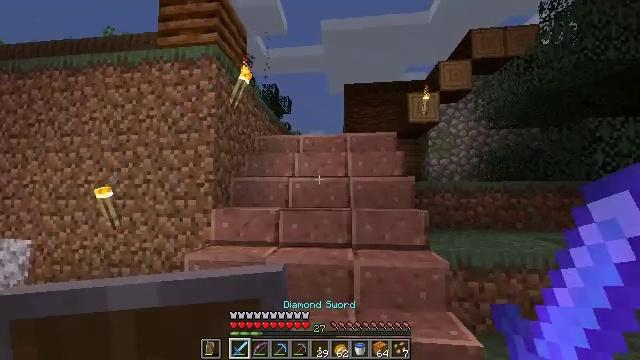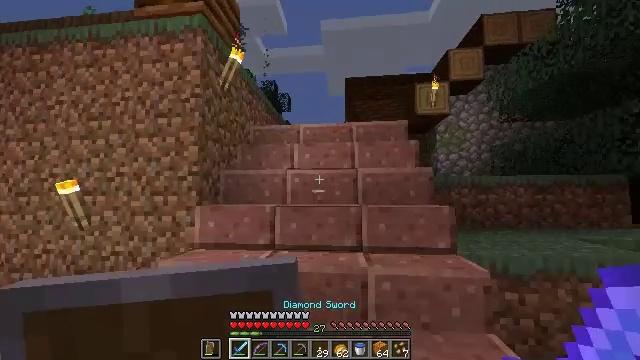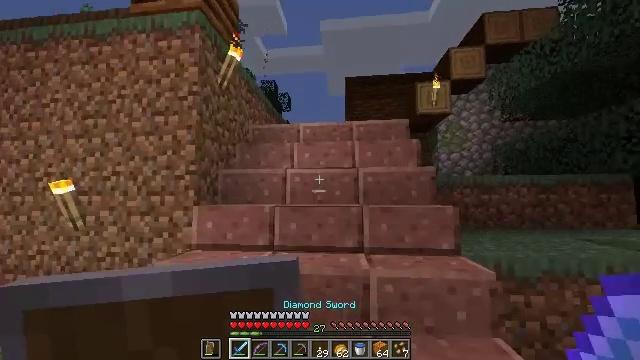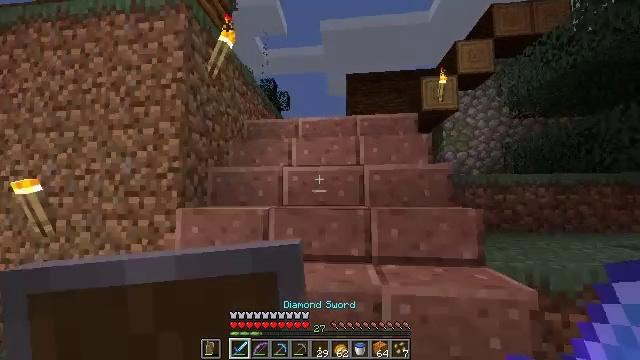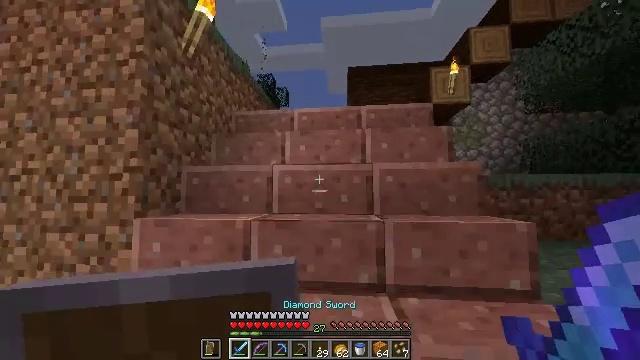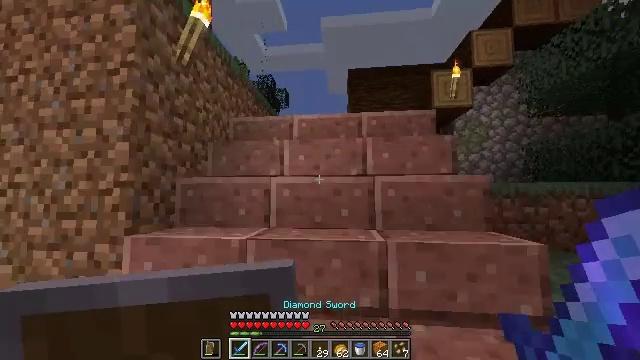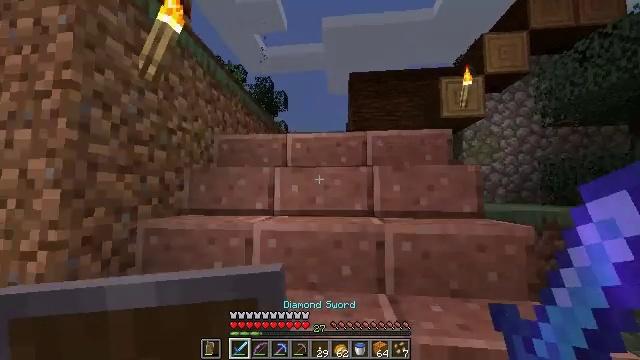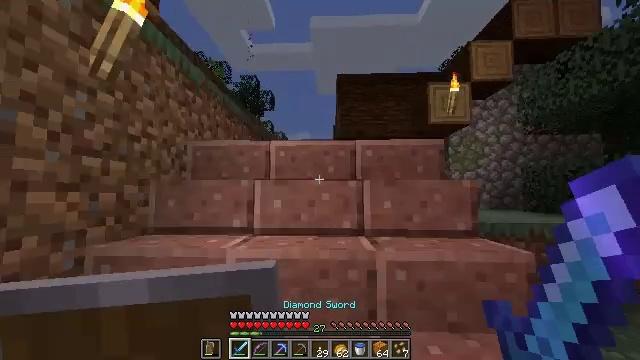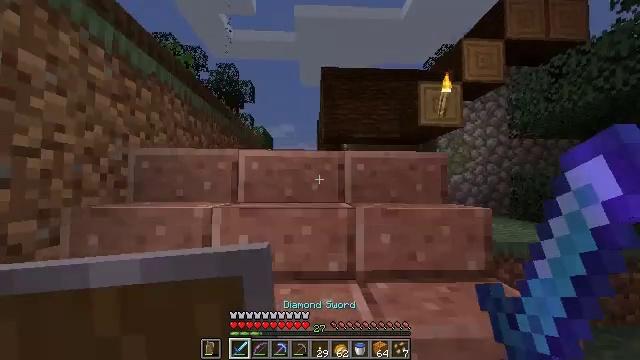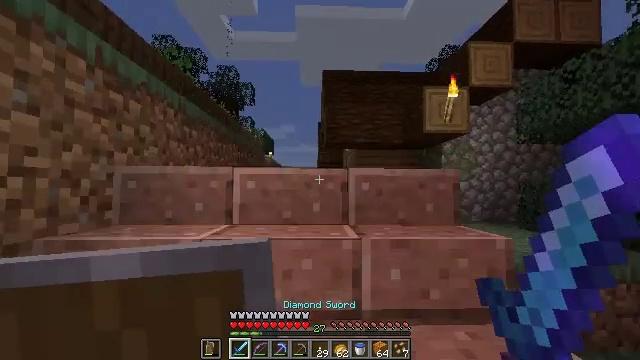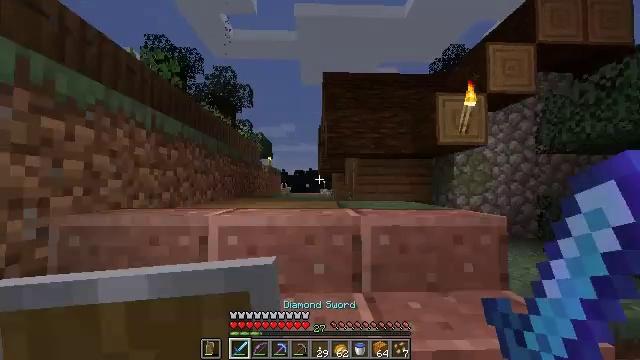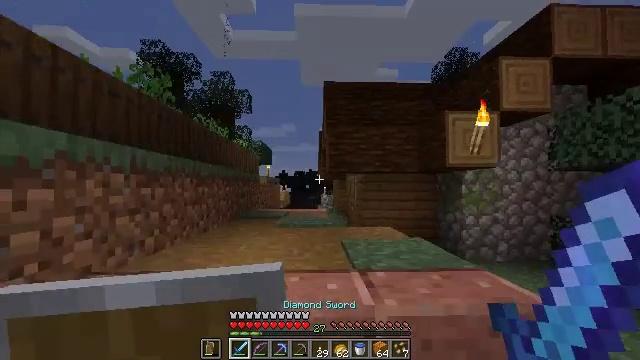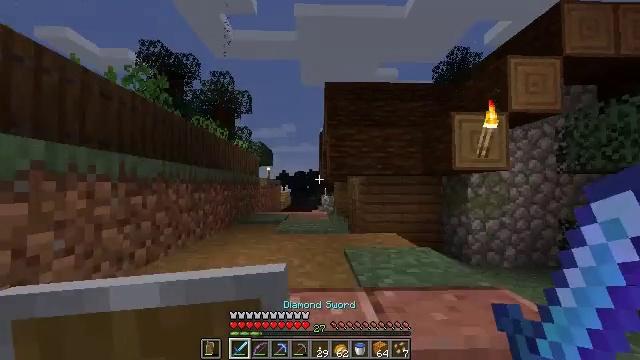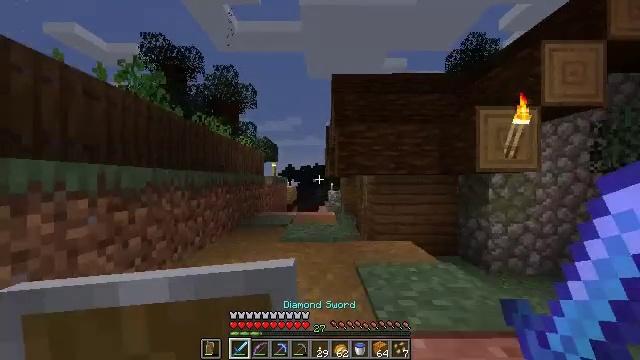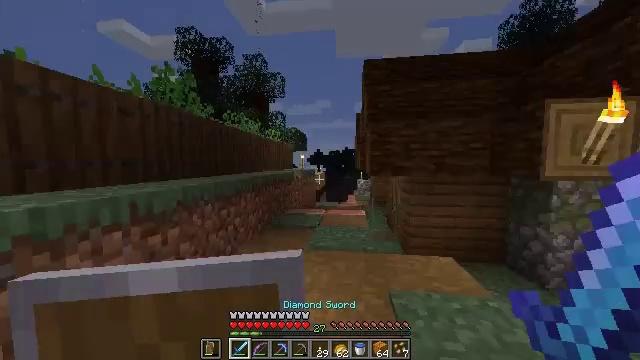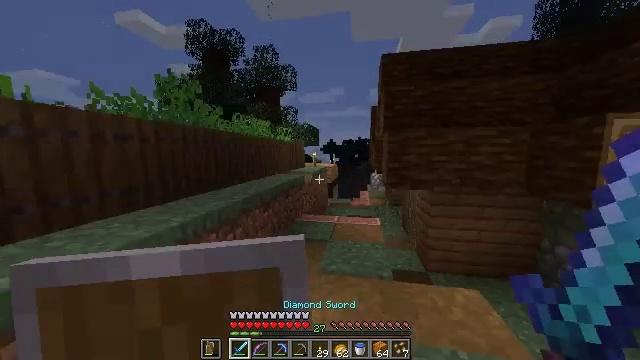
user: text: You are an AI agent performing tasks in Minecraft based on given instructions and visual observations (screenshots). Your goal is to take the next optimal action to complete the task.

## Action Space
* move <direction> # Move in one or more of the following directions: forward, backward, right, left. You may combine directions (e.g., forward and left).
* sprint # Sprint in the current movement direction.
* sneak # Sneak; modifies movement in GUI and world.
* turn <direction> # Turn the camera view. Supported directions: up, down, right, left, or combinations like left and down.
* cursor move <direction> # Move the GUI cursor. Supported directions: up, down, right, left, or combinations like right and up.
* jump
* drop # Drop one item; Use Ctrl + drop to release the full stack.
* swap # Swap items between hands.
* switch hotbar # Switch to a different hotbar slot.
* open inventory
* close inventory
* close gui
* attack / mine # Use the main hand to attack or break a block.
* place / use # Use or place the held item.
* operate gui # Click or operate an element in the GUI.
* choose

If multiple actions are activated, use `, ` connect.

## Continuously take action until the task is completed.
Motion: motion action
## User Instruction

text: Break the potato plant to gather potatoes.
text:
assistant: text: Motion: move forward
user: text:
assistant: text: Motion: move forward
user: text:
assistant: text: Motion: move forward
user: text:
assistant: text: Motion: move forward
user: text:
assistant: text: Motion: move forward
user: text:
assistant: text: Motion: move forward
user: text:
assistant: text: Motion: move forward, turn right
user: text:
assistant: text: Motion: move forward, turn right and down
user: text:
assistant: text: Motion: move forward
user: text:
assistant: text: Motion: move forward
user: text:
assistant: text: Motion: move forward
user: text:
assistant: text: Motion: move forward
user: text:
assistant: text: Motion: move forward, turn left and down
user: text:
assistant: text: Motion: move forward, turn left and down
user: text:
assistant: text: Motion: move forward, turn left and down
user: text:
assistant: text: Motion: move forward
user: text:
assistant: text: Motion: move forward, turn down
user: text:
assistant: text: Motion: move forward
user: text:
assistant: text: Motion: move forward
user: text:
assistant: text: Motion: move forward, turn right
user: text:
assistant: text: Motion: move forward, turn right and down
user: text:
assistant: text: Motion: move forward, turn right and down
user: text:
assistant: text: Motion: move forward and move left, turn right and down
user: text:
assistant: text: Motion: move forward and move left, turn right and down
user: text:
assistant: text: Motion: move forward and move left, turn right
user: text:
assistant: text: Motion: move forward and move left, turn right
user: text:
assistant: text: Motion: move forward and move left, turn right
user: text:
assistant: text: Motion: move forward and move left, turn right
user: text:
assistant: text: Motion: move forward and move left
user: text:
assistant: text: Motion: move forward and move left, turn right